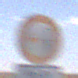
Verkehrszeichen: VerbotUeberholenEinspurigeFahrzeuge
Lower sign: ZeitangabenMitBeschraenkungAufWochentage2
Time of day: Midday
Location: Outdoor (Nature)
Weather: PartlyCloudy
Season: NotSpecified
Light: Natural